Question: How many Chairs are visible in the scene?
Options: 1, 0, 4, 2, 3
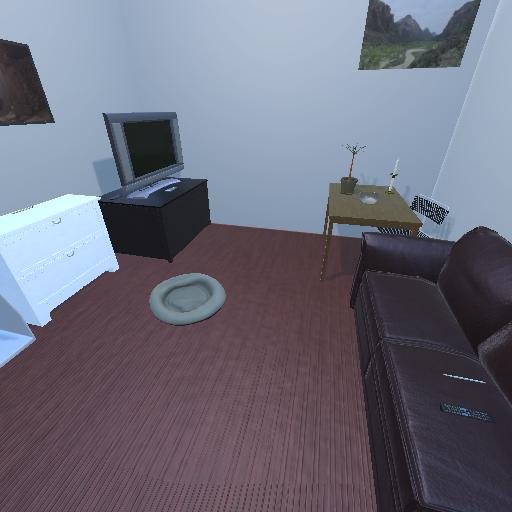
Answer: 1